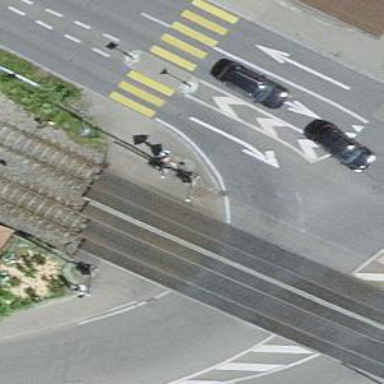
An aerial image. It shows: Crossing for the railway.